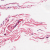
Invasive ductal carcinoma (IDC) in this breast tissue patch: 1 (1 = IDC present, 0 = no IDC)